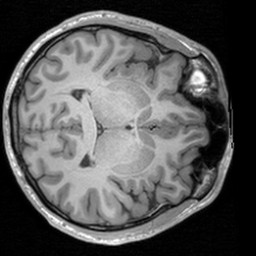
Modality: T1w
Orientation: axial
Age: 24
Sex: male
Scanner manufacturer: siemens
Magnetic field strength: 3 T
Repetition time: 1.9 s
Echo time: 0.00226 s